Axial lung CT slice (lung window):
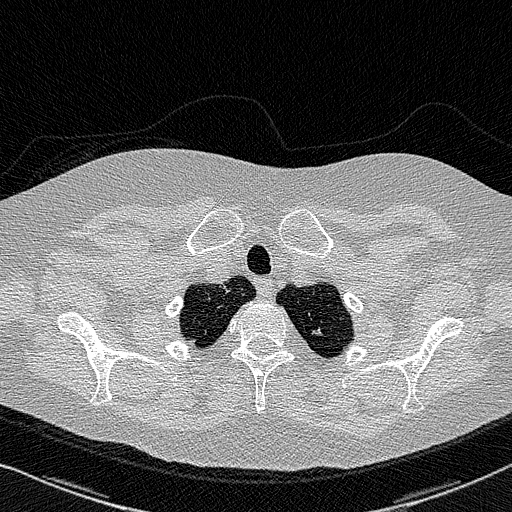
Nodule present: yes
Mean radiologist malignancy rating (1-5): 3.667